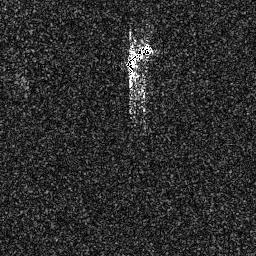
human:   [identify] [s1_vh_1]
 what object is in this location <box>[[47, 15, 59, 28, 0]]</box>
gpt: <ref>1 medium ship at the top</ref>